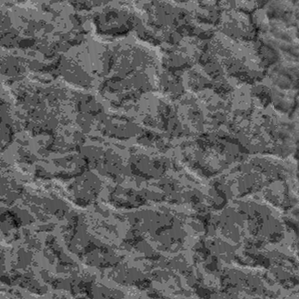
Label: frost